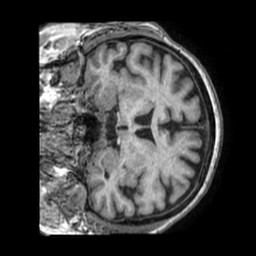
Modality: T1w
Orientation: coronal
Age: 70
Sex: female
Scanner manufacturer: philips
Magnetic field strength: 1.5 T
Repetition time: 0.007239 s
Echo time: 0.003279 s